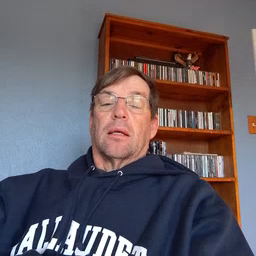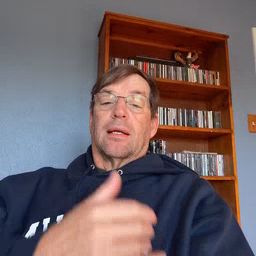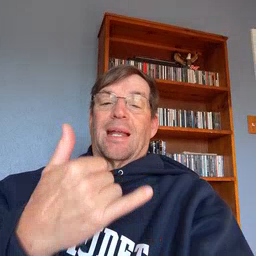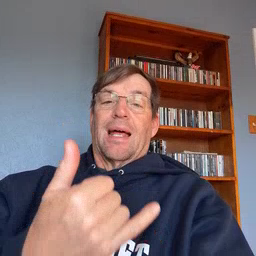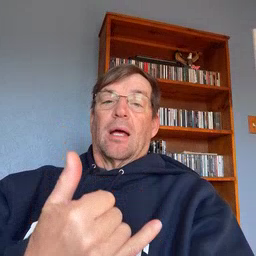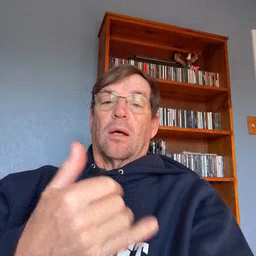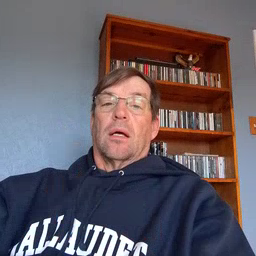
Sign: now